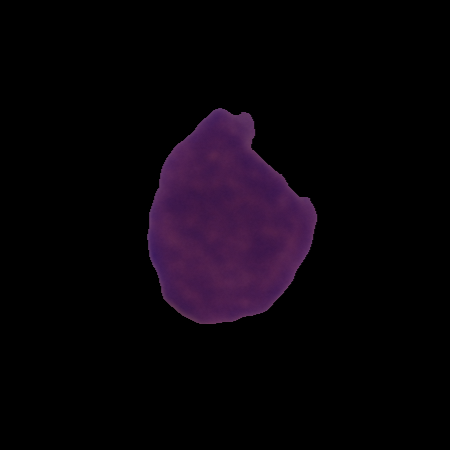
Label: healthy